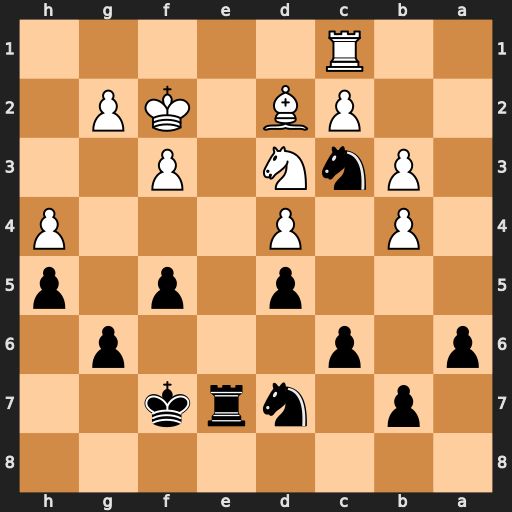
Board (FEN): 8/1p1nrk2/p1p3p1/3p1p1p/1P1P3P/1PnN1P2/2PB1KP1/2R5
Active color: b
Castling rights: -
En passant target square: -
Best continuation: Re2+ Kf1 Rxd2